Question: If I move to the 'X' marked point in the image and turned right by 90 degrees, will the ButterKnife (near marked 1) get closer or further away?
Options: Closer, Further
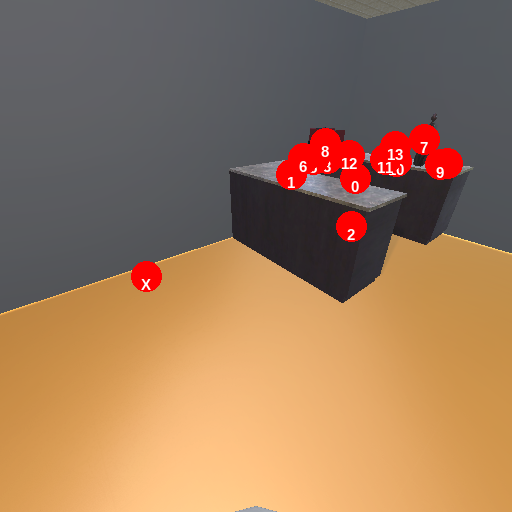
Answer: Closer